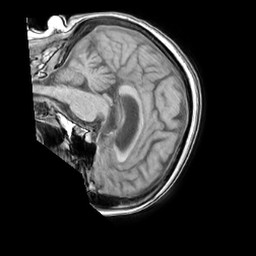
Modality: T1w
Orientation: sagittal
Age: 78
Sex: female
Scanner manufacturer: philips
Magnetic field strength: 1.5 T
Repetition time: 0.1873 s
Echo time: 0.001917 s